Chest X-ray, AP view. Patient: 13 years old, sex M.
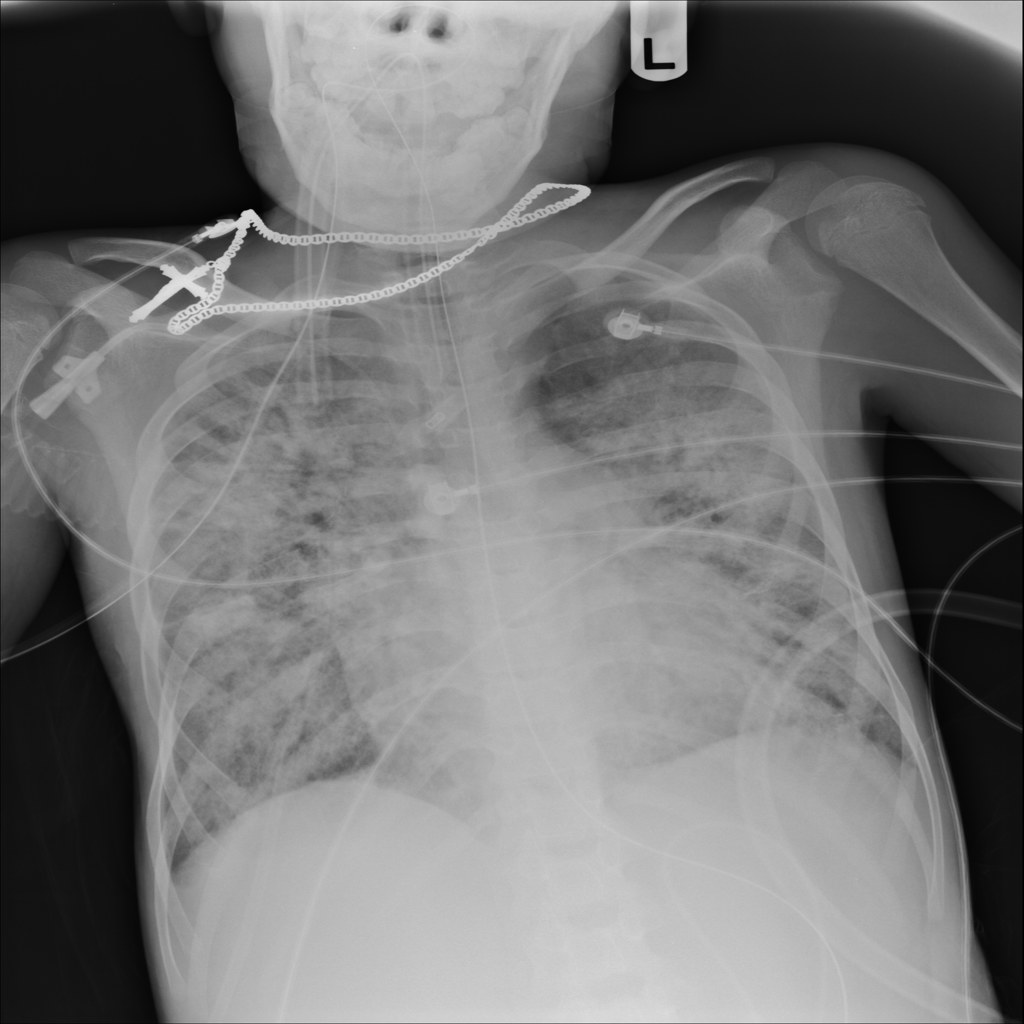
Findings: No Finding